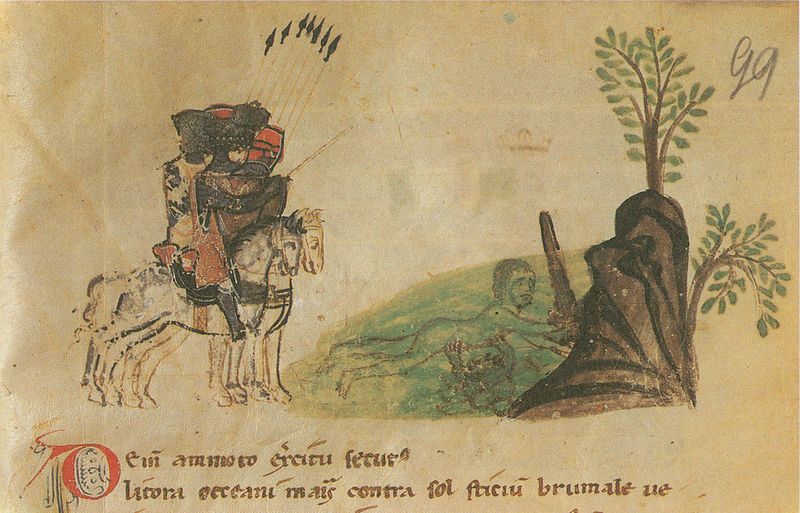
Titel: Alexanderroman
Institution: Leipzig, Stadtbibliothek
Schlagwörter: baum, hügel, busch, pferd, pferde, reiter, schrift, ritter, mittelalter, geist, latein, buchmalerei, 12. jahrhundert, fleuronne